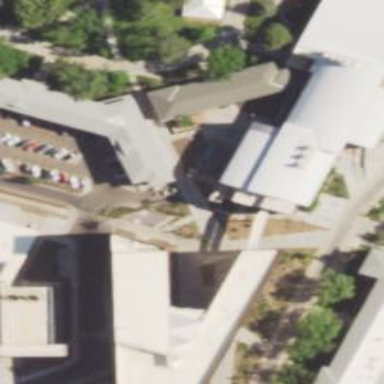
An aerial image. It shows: University building.